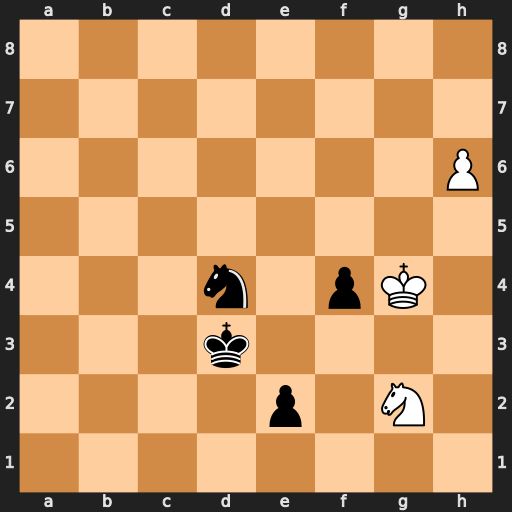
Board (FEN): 8/8/7P/8/3n1pK1/3k4/4p1N1/8
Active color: w
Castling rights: -
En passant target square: -
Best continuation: Nxf4+ Ke4 Nxe2